Question: I have an Entity named Image that has a to-many relationship with an entity named Tag.
Let's say I have an array of Tag Entities [tag1, tag2, tag3]
How can I fetch all Images who's tags contain all of the ones from the array?
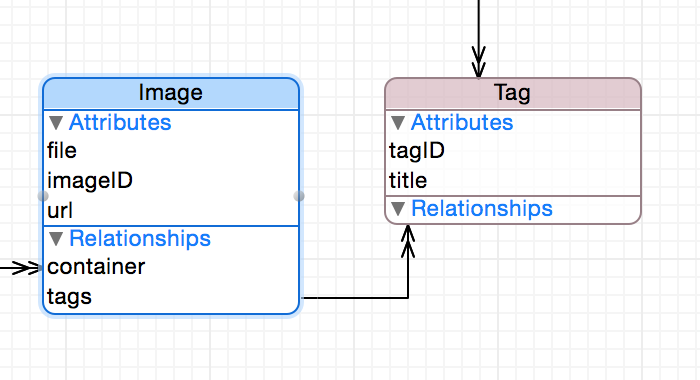
Answer: There are these distinct cases:
-1. all images where any tag is in the list
'''
NSPredicate(format:"ANY tags in %@", list)
'''
-2. all images where all tags are in the list
'''
NSPredicate(format:"SUBQUERY(tags, $tag, $tag IN %@).@count = %d",
list, countElements(list))
'''
-3. all images where the tags contain at least all in the list (but maybe there are more)
There are two possibilities for this last problem. One involves subqueries, but you can do it with compound predicates as well.
'''
var subPredicates = [NSPredicate]()
for tag in tagList {
subPredicates.append(NSPredicate(format:"ANY tags = %@", tag))
}
NSCompoundPredicate.andPredicateWithSubpredicates(subPredicates)
'''